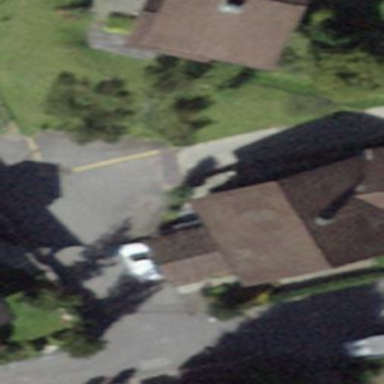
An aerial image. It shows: Simple house.